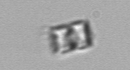
Label: Bacillariophyceae_morphotype1